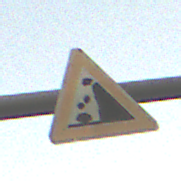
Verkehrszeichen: SteinschlagRechts
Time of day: SunriseSunset
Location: Outdoor (RoadRail)
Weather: Clear
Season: NotSpecified
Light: Natural